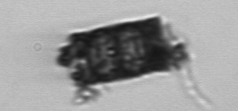
Label: Paralia_sulcata